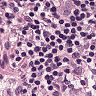
Metastatic tissue present: yes